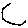
Label: hexagon